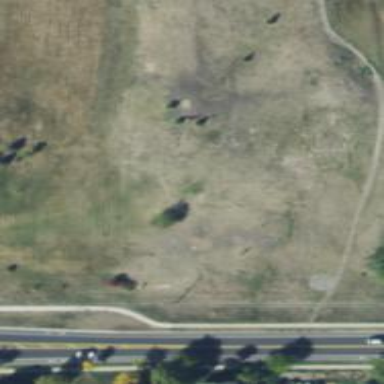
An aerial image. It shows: Disc golf basket.